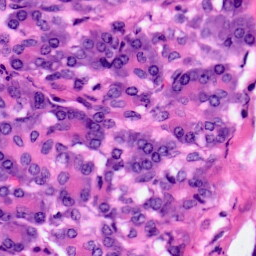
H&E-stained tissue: Pancreatic